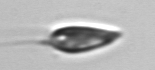
Label: Prorocentrum_triestinum